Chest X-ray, AP view. Patient: 41 years old, sex M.
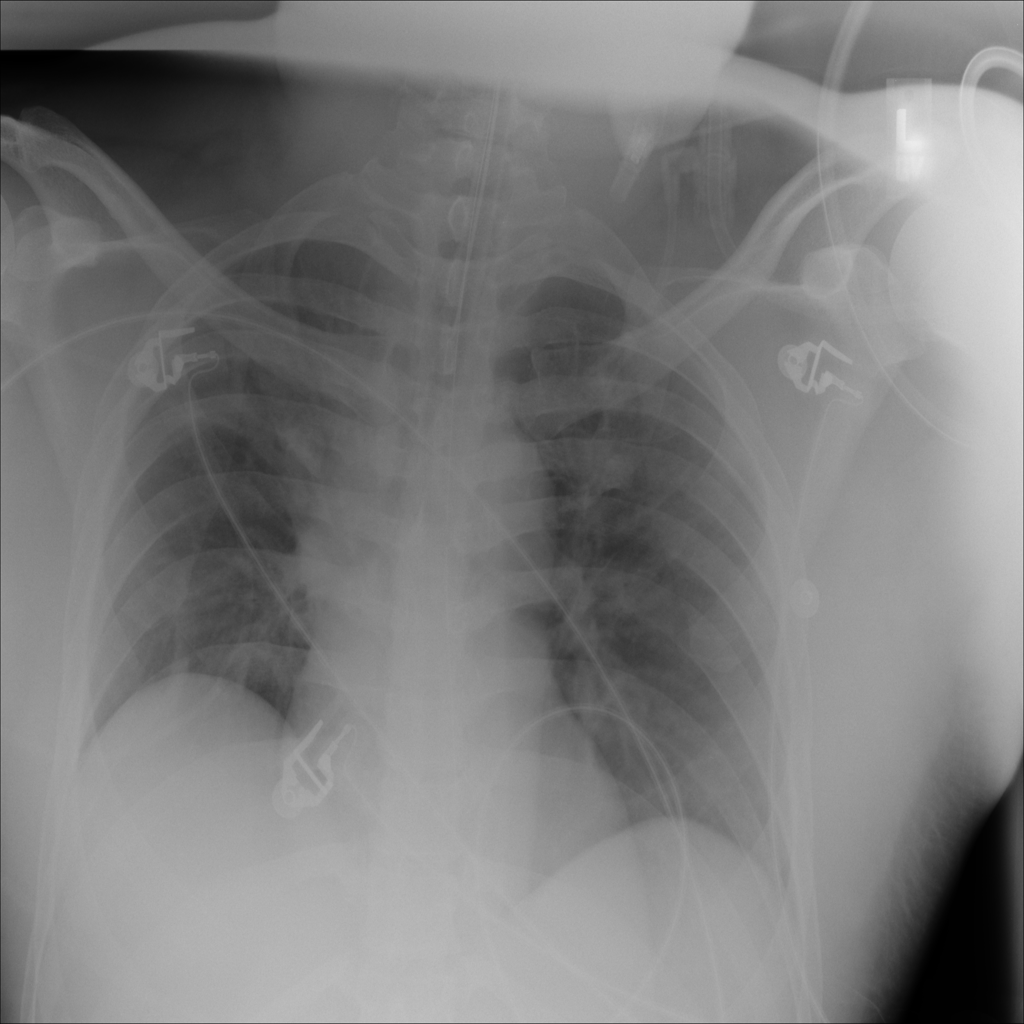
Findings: Infiltration